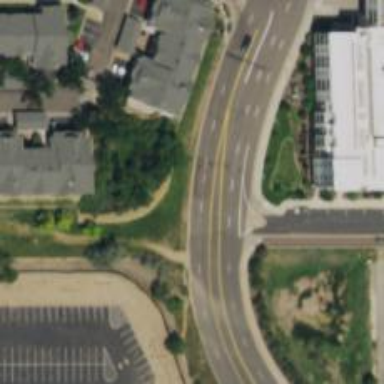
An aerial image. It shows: Tertiary_link road with asphalt surface.